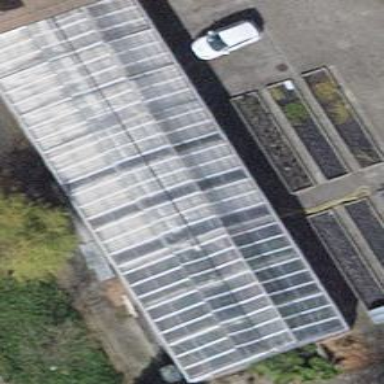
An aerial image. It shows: Greenhouse.